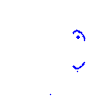
Particle: proton